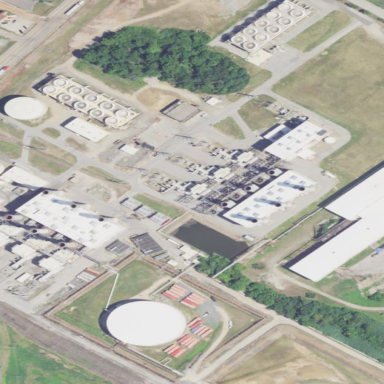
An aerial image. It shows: Power plant.